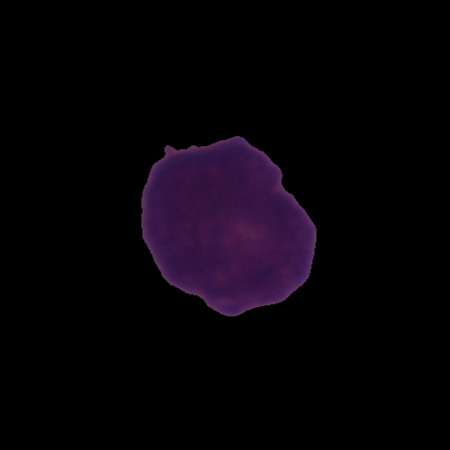
Label: healthy